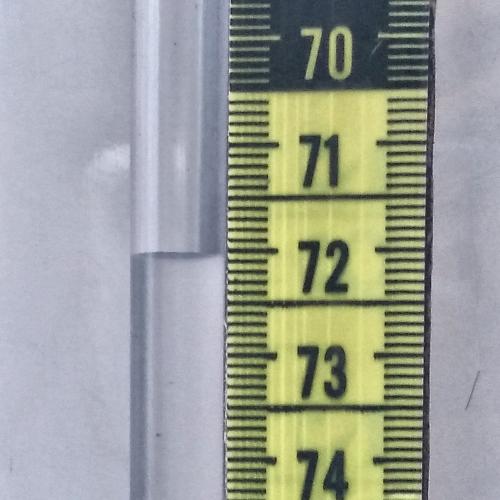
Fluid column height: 72.0 cm